Interaction volume radius: 5 \u00c5
Interaction volume height: 40 \u00c5
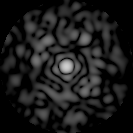
Disorder parameter: 0.8397